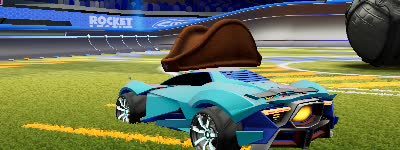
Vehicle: werewolf